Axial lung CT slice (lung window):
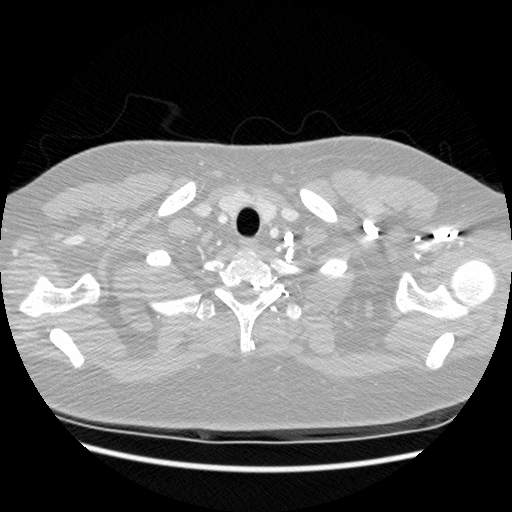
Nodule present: no